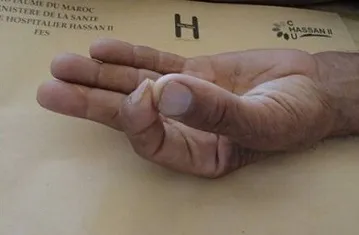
The clinical results were satisfactory after a mean of 6 months.
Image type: medical_photograph (skin_photograph)